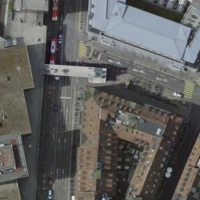
EUNIS habitat code: 54
Species observed at this site:
Sambucus racemosa
Centaurea scabiosa